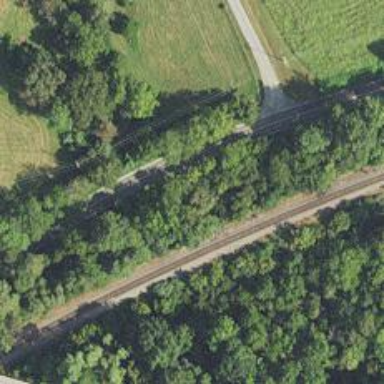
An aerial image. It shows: Culvert tunnel.